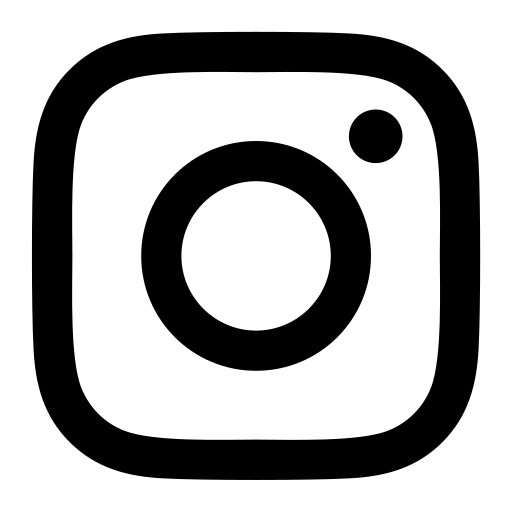
Tags: icon, FontAwesome, fa-icon, brand, instagram